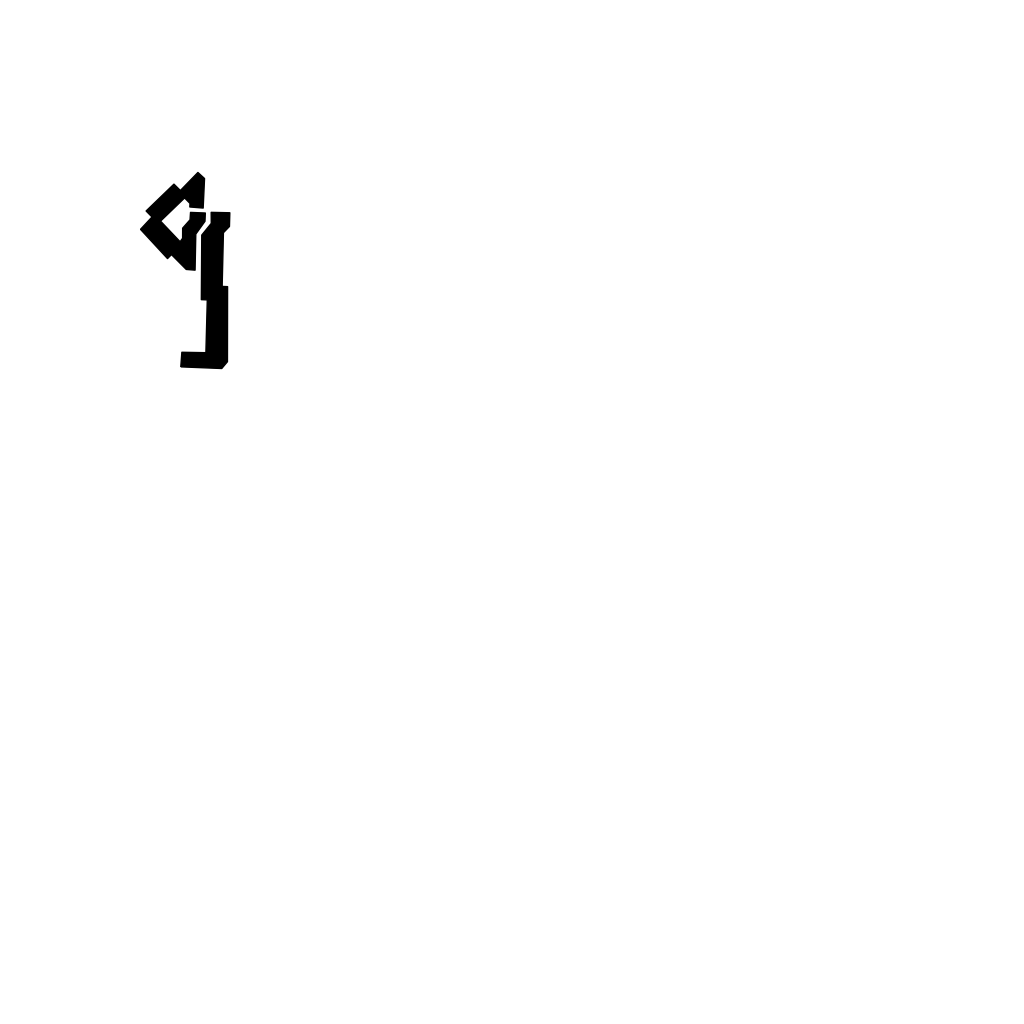
Tags: overhead vector_map, business, recreation, special, individual_rise, low_rise, density_1, Building, 1.0 km²